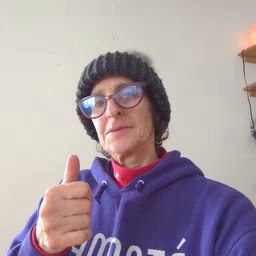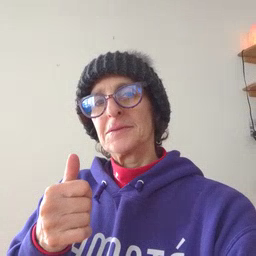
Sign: yourself